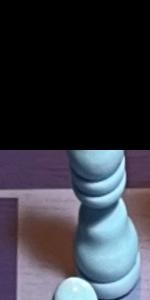
Label: Bishop_White